You are looking at the envelope spectrum of a bearing's vibration signal. The marked vertical lines are the theoretical fault frequencies for the outer race, inner race, rolling elements, and cage. Determine the bearing's health state. Answer with exactly one of: normal, inner_race, outer_race, ball.
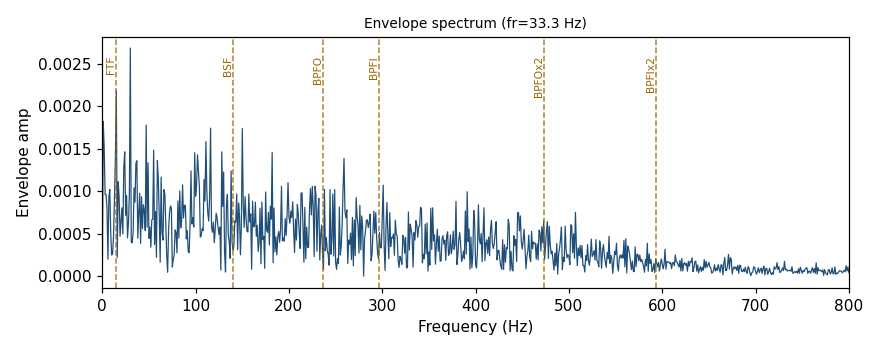
Answer: normal